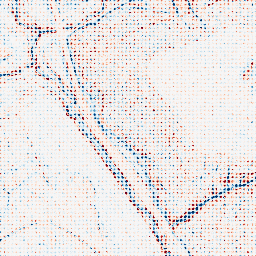
Category: edge_preserving
Decomposition family: anisotropic_diffusion
Decomposition parameters: iterations: 5
kappa: 50
gamma: 0.1
Upsampling method: sinc_hamming
Upsampling parameters: scale: 8
kernel_size: 4
Upsampling scale: 8